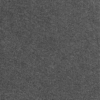
Label: dusty